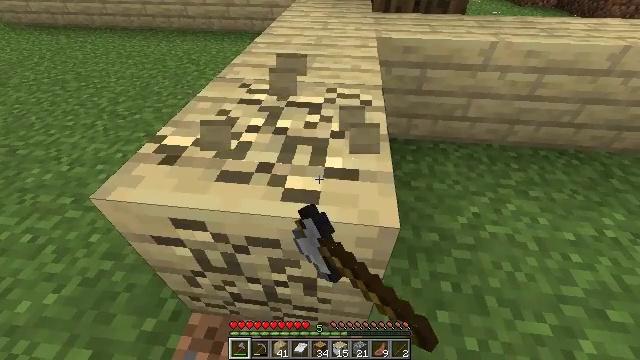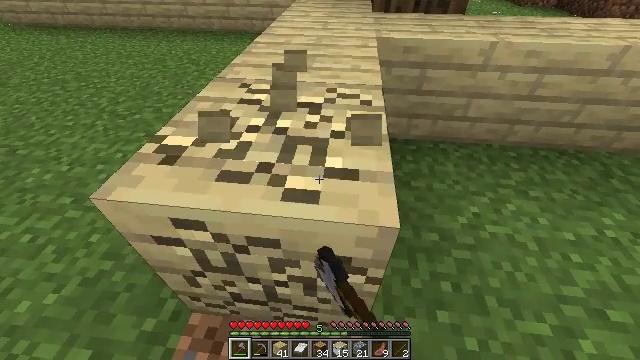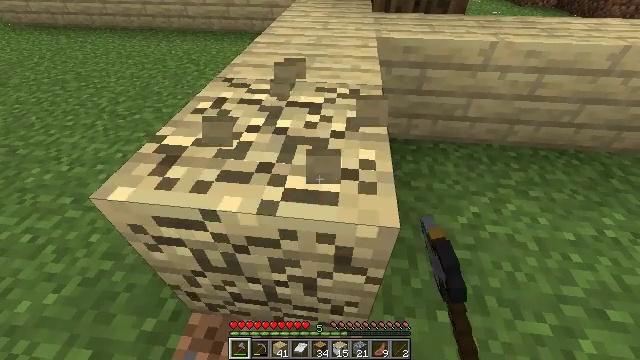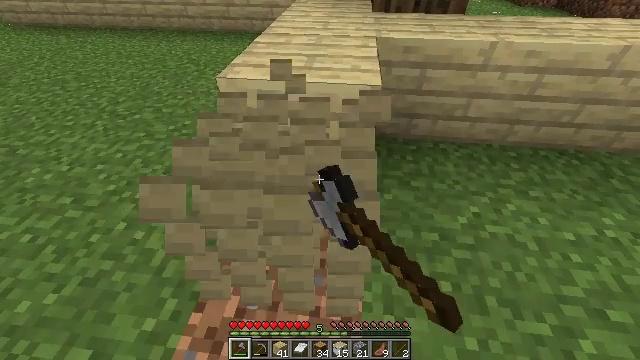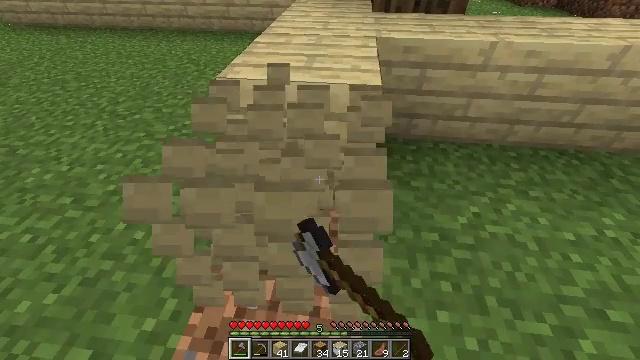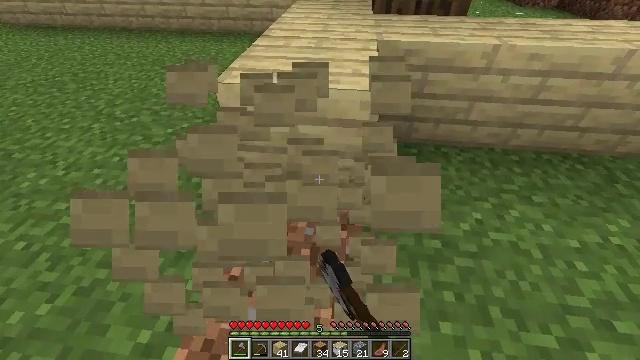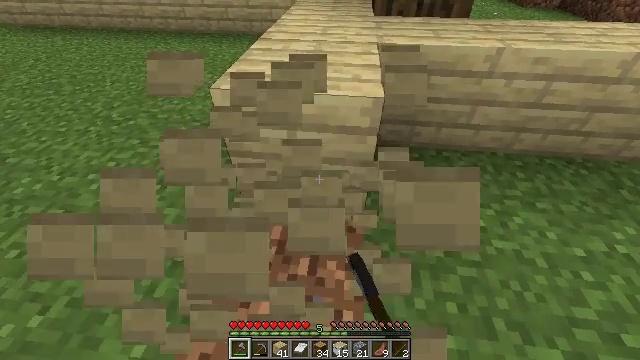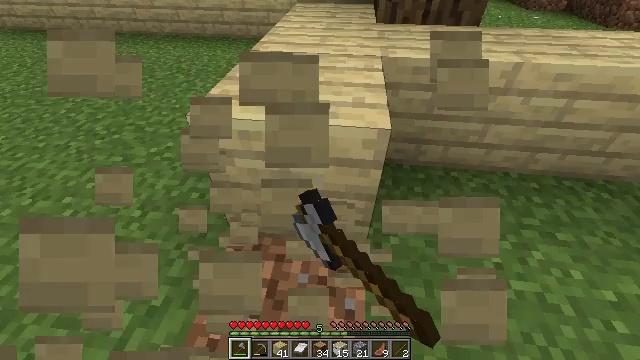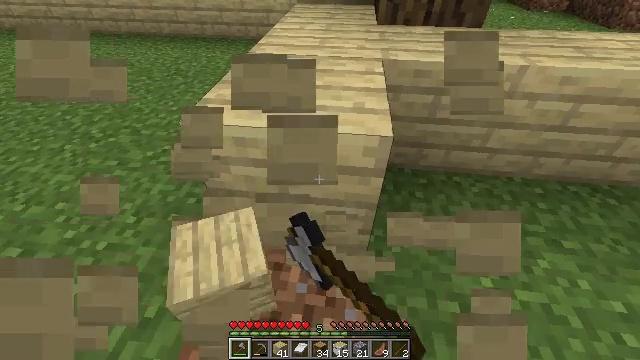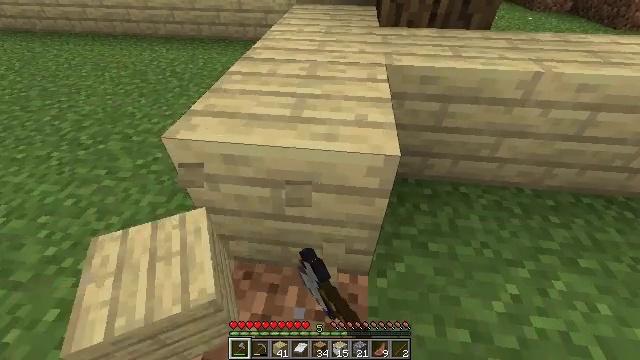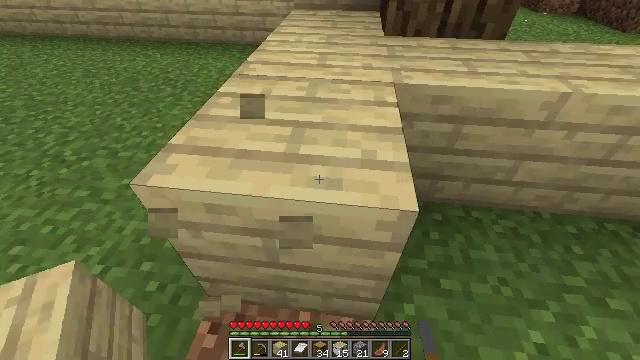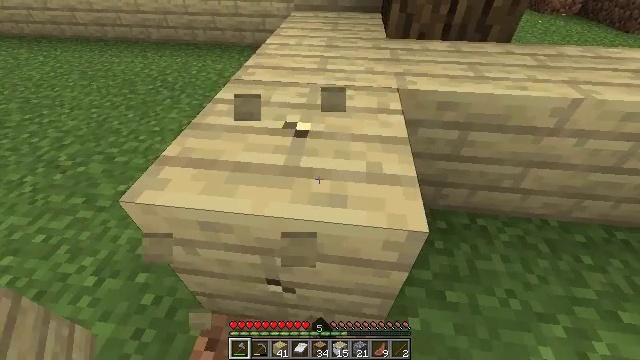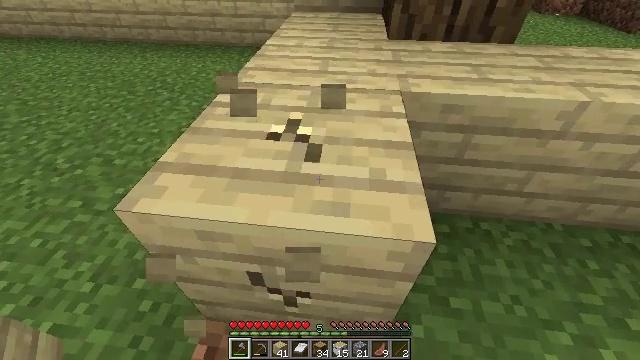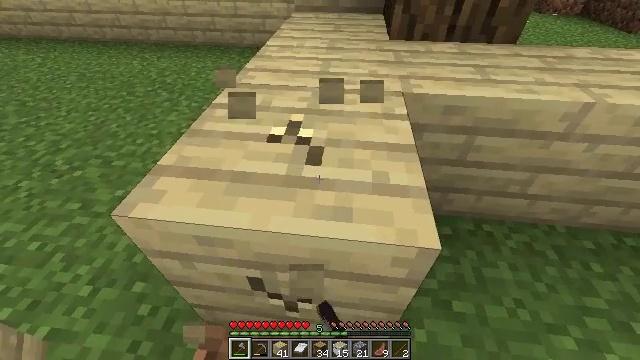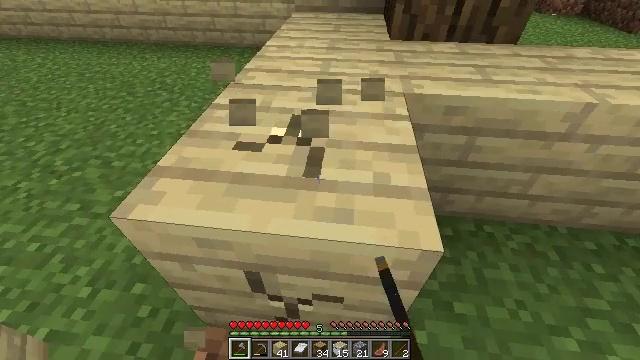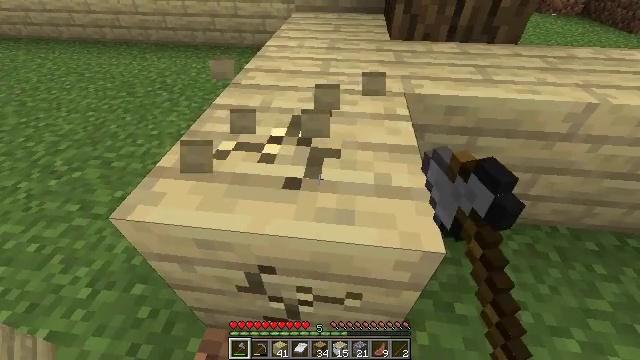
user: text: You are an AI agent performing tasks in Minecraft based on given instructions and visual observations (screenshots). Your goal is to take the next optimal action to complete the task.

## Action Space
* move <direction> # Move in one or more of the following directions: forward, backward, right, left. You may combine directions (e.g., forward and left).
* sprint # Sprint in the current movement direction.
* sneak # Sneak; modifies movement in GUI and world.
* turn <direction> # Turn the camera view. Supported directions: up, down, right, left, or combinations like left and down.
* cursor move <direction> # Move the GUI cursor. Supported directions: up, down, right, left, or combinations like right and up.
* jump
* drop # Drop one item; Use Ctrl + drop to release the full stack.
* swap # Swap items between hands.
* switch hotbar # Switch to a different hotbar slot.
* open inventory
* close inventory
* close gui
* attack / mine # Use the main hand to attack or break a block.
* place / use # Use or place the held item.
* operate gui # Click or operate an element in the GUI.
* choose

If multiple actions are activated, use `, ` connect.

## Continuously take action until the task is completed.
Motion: motion action
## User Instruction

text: Gather some birch planks.
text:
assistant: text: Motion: attack / mine
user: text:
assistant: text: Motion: attack / mine
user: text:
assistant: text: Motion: attack / mine
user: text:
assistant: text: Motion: attack / mine
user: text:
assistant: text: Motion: move forward, attack / mine
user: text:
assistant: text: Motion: move forward, attack / mine
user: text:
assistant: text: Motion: move forward, attack / mine
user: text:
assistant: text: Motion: move forward, attack / mine
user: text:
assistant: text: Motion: move forward, attack / mine
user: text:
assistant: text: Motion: attack / mine
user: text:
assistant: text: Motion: attack / mine
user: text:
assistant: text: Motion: attack / mine
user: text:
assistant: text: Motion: attack / mine
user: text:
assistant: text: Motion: attack / mine
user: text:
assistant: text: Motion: attack / mine
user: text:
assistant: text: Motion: attack / mine
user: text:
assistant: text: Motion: attack / mine
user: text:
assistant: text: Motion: attack / mine
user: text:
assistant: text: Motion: attack / mine
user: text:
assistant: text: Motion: attack / mine
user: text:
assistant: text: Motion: move forward, attack / mine
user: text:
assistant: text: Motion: move forward, attack / mine
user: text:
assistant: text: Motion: move forward, attack / mine
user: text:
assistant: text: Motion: move forward, attack / mine
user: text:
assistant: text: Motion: move forward, attack / mine
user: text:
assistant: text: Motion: move forward, attack / mine
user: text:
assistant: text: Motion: move forward, attack / mine
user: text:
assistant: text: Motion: move forward, attack / mine
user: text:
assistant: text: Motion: attack / mine
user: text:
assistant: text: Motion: turn down, attack / mine